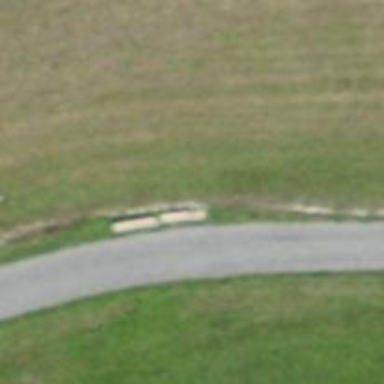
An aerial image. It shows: Bench for seating.